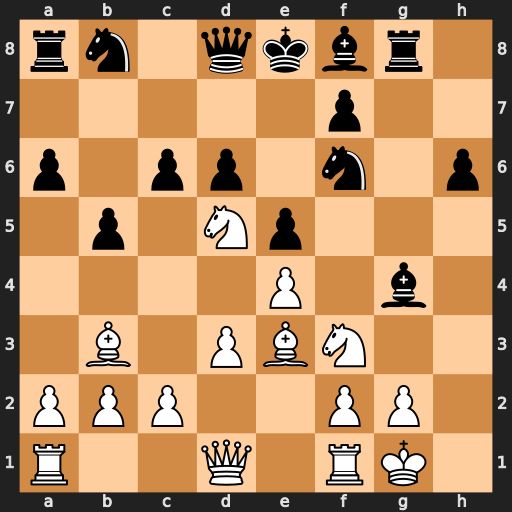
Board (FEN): rn1qkbr1/5p2/p1pp1n1p/1p1Np3/4P1b1/1B1PBN2/PPP2PP1/R2Q1RK1
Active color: w
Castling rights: q
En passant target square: -
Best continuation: Bb6 cxd5 Bxd8